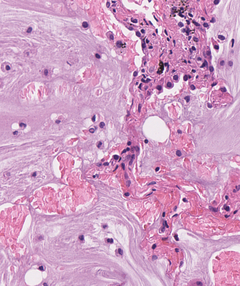
Tumor epithelial tissue: no
Tumor-associated stroma tissue: no
Normal tissue: yes